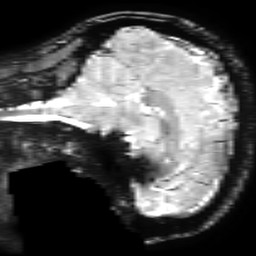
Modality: T2starw
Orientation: sagittal
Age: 30
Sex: male
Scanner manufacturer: ge
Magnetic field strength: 3 T
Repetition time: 0.65 s
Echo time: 0.02 s